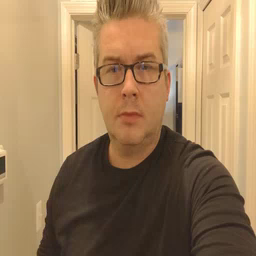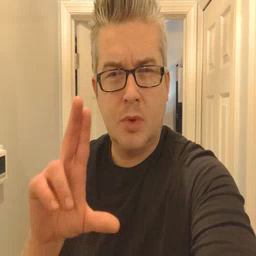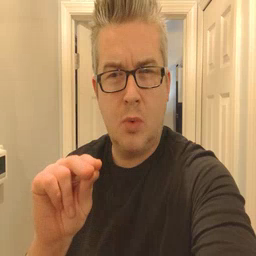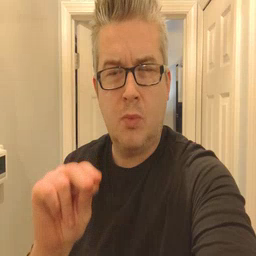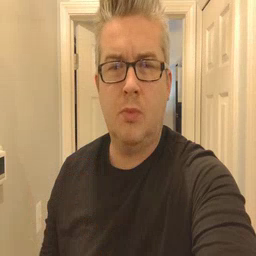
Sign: no